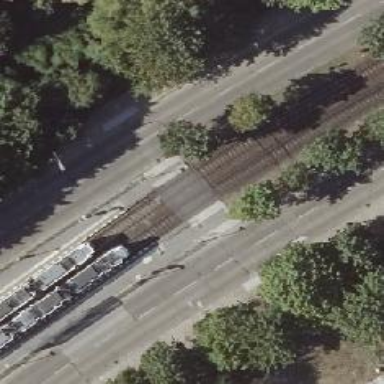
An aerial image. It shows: Unmarked footway crossing with traffic island.